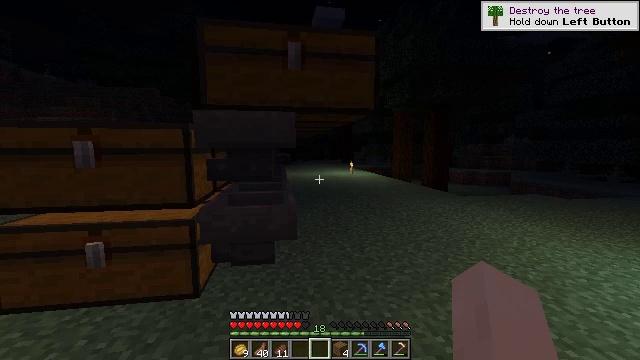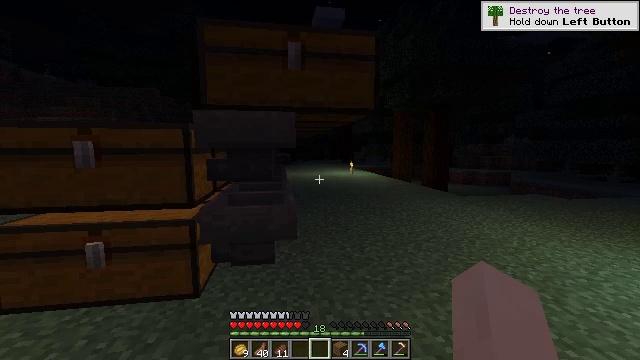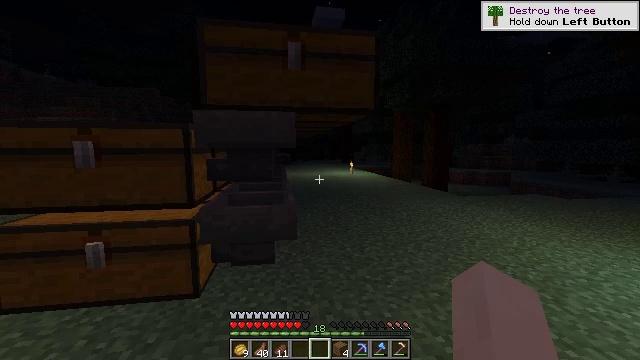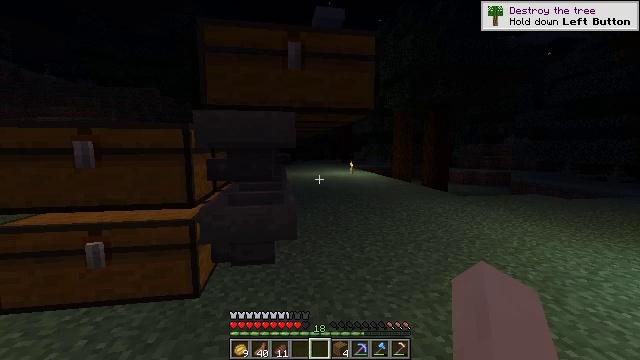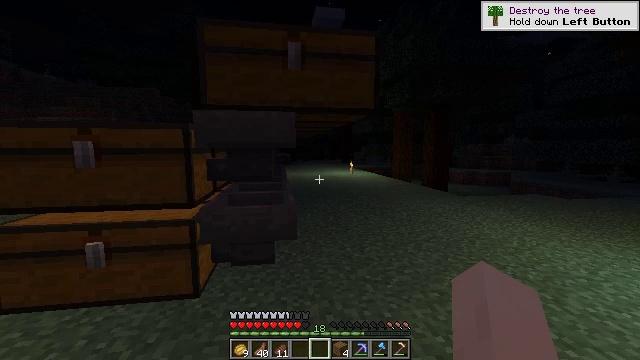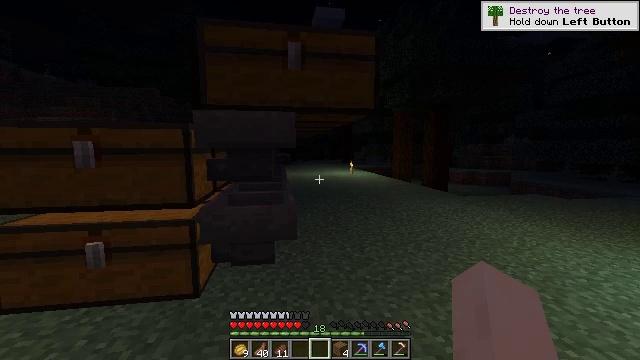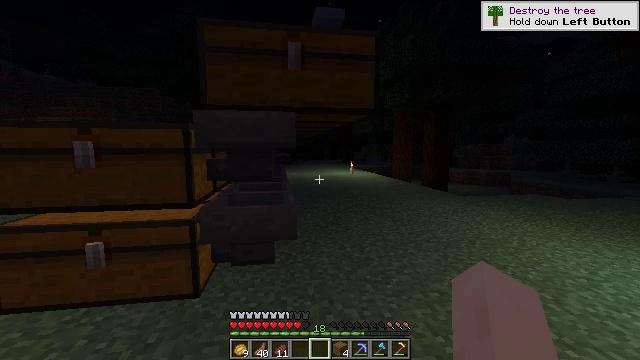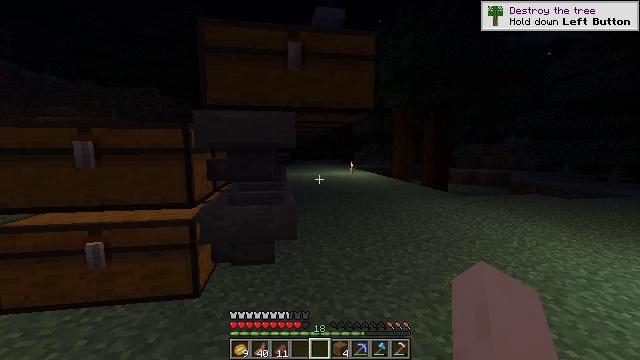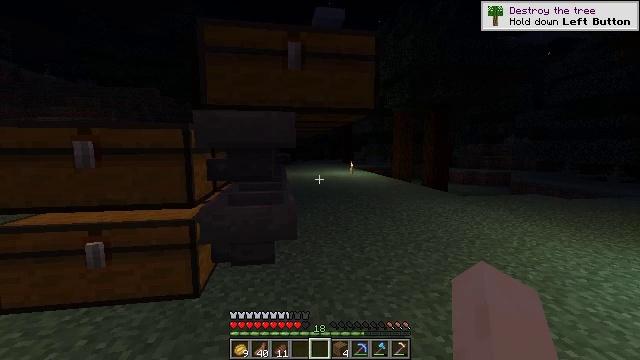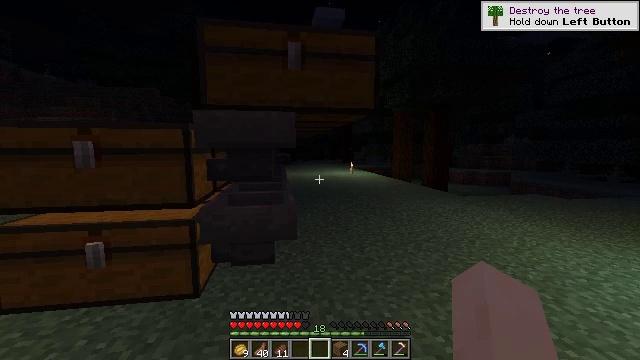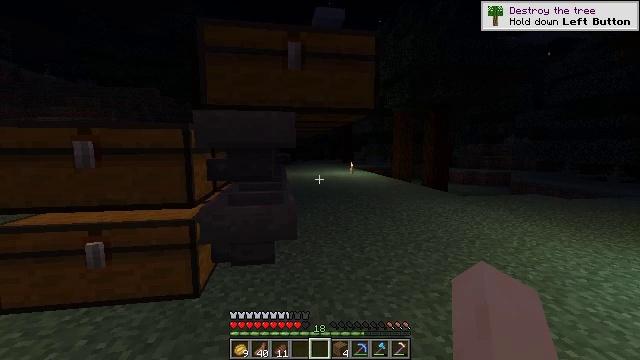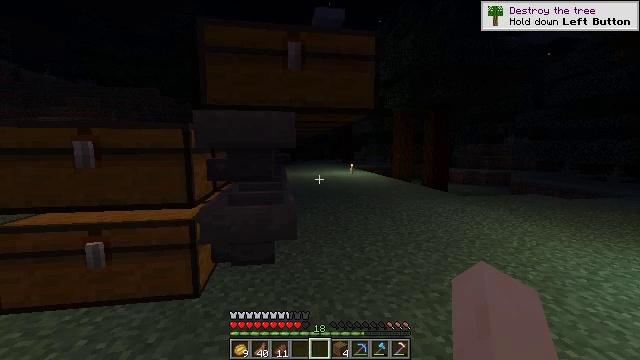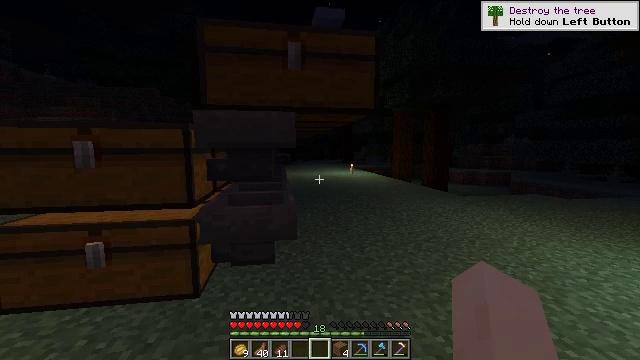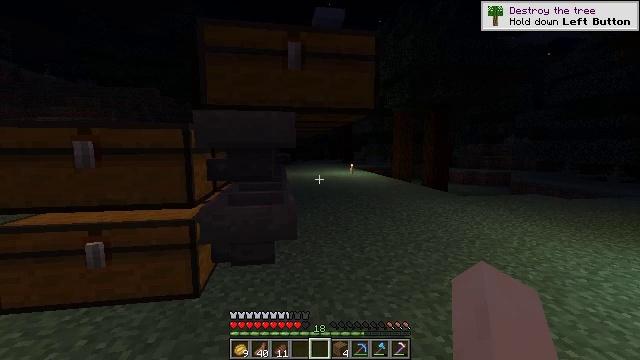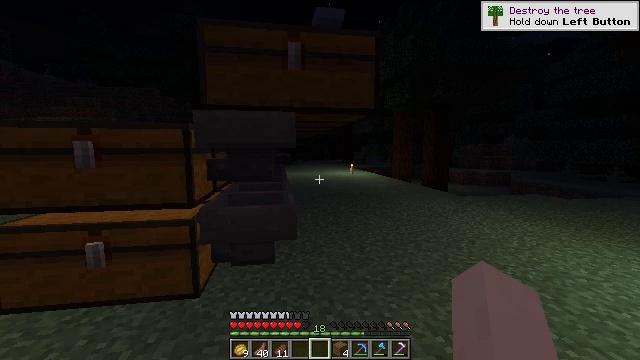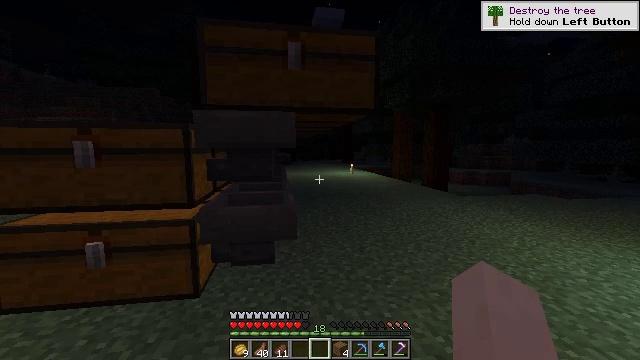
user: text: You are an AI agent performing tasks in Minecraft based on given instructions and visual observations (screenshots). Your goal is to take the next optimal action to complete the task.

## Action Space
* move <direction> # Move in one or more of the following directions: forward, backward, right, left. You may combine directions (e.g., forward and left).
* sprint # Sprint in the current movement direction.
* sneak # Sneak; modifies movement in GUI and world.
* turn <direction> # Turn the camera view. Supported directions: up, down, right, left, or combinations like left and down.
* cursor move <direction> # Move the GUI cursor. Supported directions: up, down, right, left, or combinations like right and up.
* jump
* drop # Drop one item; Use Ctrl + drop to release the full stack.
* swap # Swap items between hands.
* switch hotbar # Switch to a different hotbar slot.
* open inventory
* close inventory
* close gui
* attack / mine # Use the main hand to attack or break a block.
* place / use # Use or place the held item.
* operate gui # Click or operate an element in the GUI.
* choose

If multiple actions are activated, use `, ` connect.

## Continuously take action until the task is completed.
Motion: motion action
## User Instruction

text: mine block trapped chest
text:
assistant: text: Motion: no_op
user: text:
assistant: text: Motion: no_op
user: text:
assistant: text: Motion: no_op
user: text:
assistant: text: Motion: no_op
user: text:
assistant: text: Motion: no_op
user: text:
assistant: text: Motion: no_op
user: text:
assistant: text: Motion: no_op
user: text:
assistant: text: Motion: no_op
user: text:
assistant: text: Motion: no_op
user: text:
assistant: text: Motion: no_op
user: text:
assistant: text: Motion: no_op
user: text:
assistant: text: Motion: no_op
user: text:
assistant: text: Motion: no_op
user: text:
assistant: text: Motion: no_op
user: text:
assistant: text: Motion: no_op
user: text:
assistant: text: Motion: no_op
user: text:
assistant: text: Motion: no_op
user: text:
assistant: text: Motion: no_op
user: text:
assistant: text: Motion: no_op
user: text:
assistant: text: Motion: no_op
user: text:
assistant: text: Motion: no_op
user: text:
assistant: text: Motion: no_op
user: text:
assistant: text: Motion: no_op
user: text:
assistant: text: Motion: no_op
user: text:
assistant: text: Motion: no_op
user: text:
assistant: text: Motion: no_op
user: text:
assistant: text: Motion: no_op
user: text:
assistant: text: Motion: no_op
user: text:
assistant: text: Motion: no_op
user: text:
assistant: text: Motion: no_op